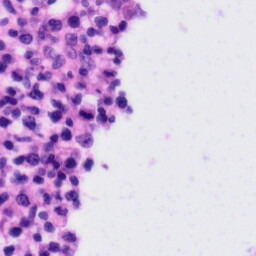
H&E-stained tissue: Tonsil